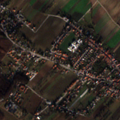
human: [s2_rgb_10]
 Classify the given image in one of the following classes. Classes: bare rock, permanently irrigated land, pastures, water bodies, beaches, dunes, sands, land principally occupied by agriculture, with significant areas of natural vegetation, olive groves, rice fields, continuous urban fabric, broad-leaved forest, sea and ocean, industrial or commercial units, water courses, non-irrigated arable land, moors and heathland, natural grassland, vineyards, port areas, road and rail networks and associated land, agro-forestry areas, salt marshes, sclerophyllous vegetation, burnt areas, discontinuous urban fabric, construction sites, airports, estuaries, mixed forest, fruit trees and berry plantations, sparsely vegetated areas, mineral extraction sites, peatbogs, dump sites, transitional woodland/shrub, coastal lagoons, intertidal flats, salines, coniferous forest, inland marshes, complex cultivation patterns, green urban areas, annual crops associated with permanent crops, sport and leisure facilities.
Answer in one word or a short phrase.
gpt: discontinuous urban fabric, non-irrigated arable land, broad-leaved forest